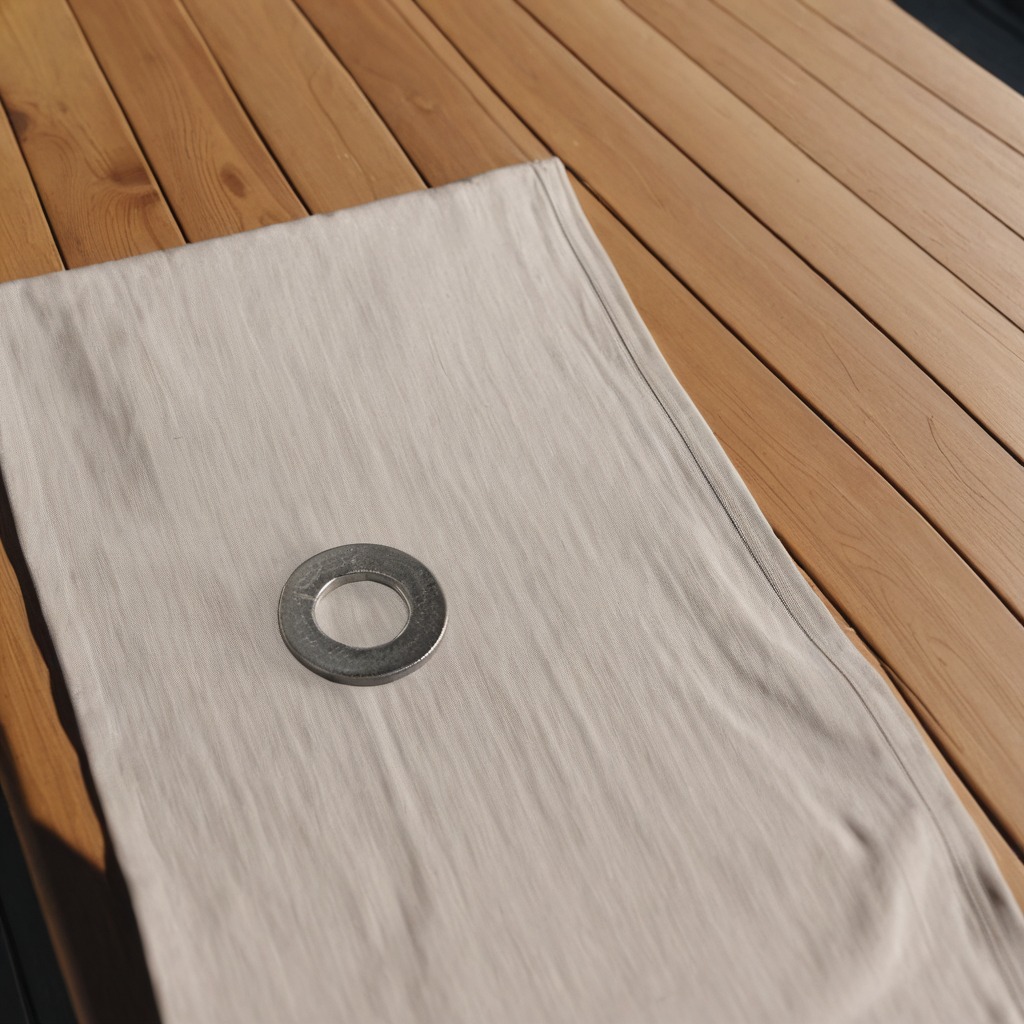
A flat metal washer lies on the wooden table in an outdoor workshop.